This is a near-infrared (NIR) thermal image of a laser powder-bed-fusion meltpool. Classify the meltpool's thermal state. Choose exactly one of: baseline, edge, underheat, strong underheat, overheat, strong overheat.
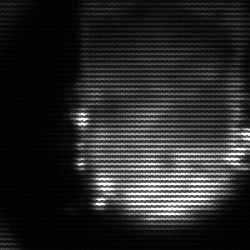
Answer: baseline